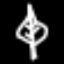
Label: leaf